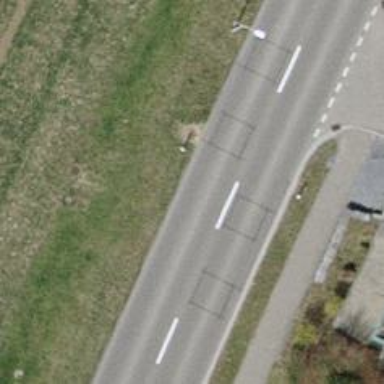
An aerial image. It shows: Traffic monitoring system is in place.